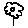
Label: flower